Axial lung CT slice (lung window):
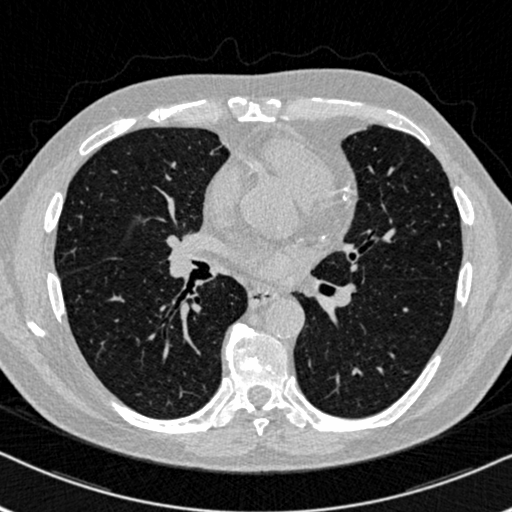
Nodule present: no